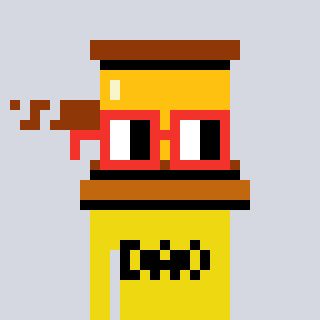
a pixel art character with square red glasses, a gavel-shaped head and a yellow-colored body on a cool background